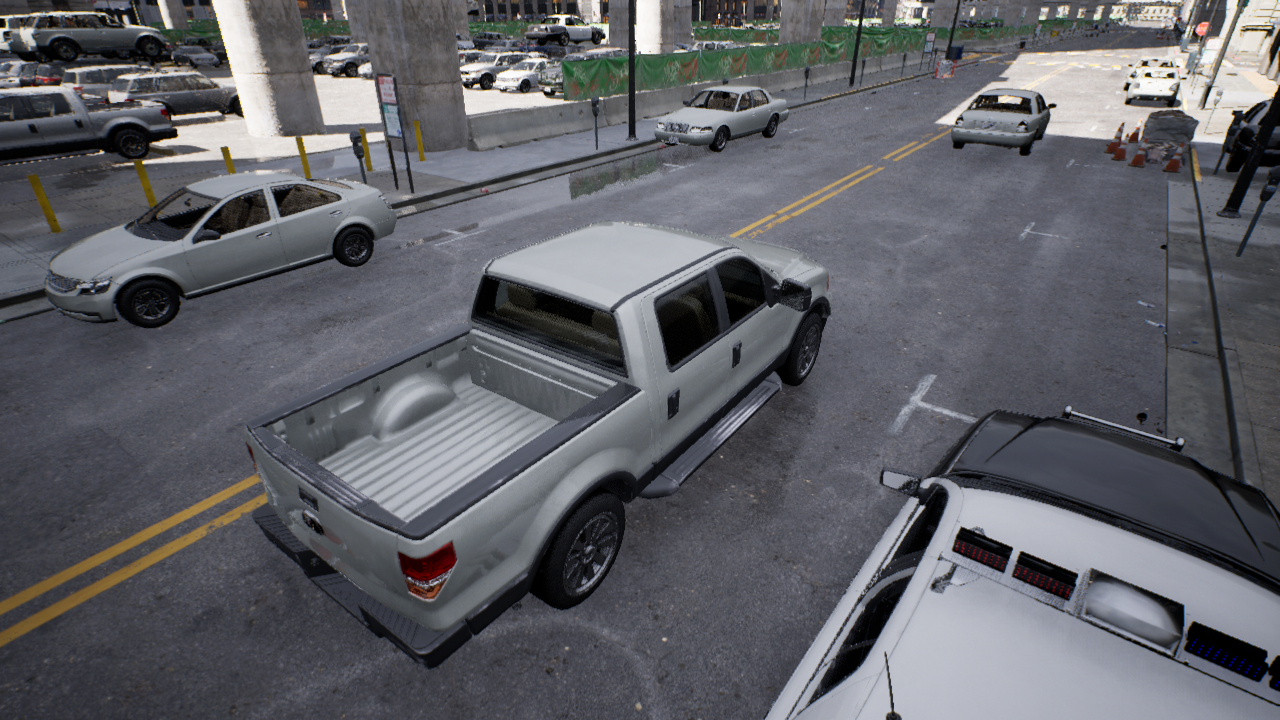
Venue: downtown
Lighting: clear day
Vehicle rig: pickup